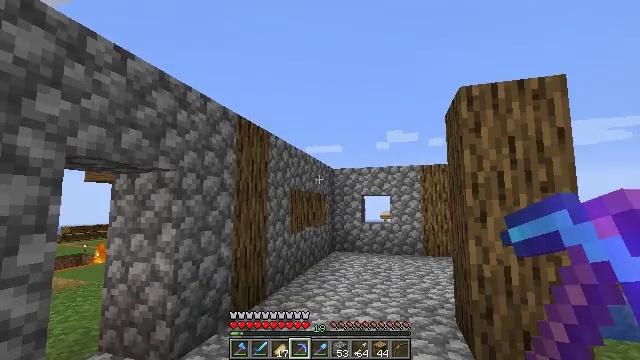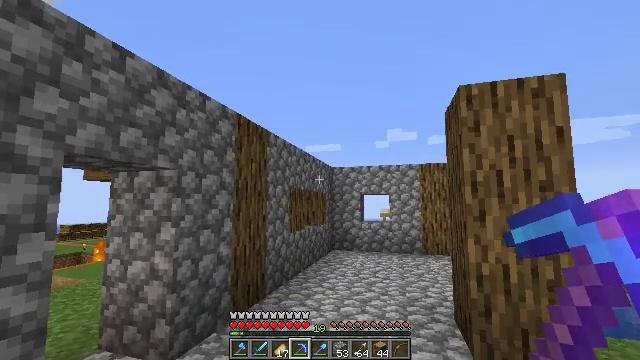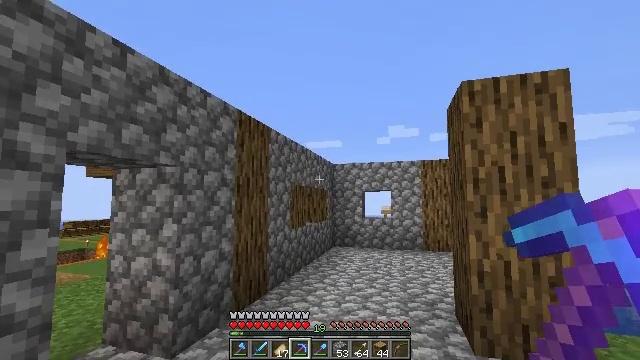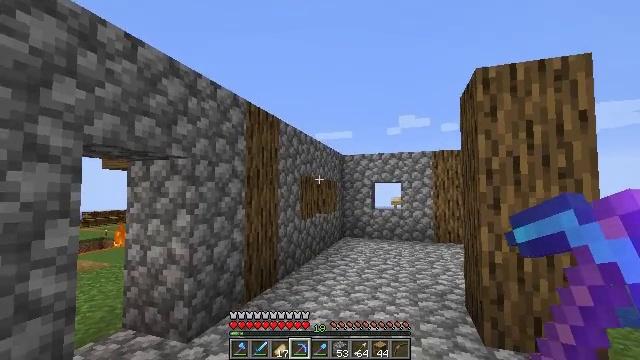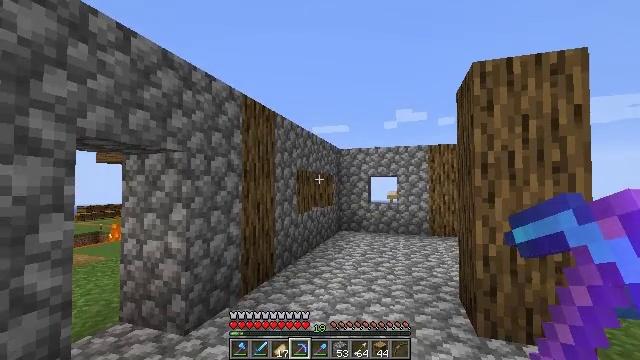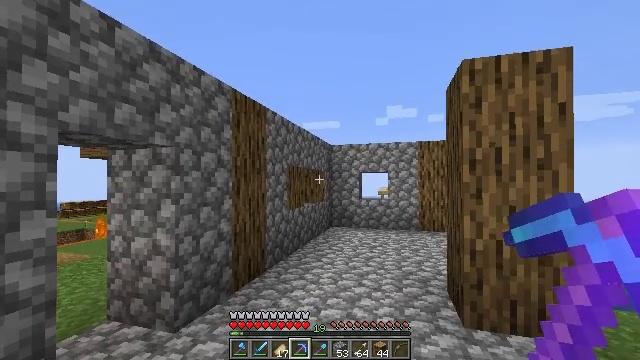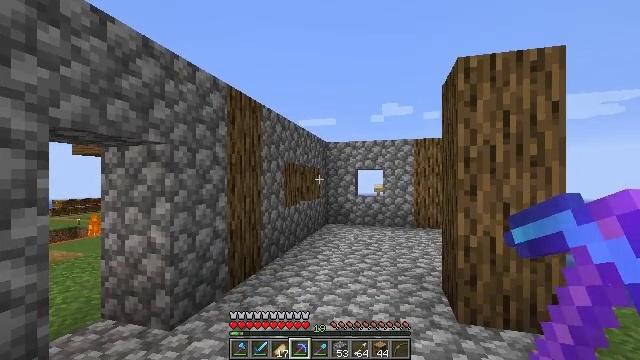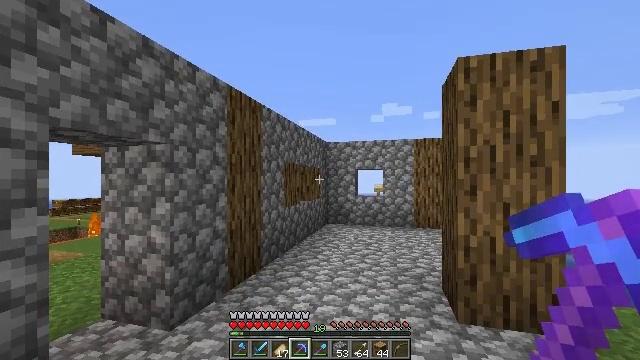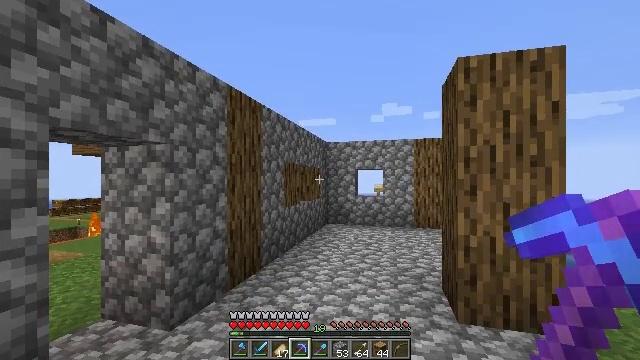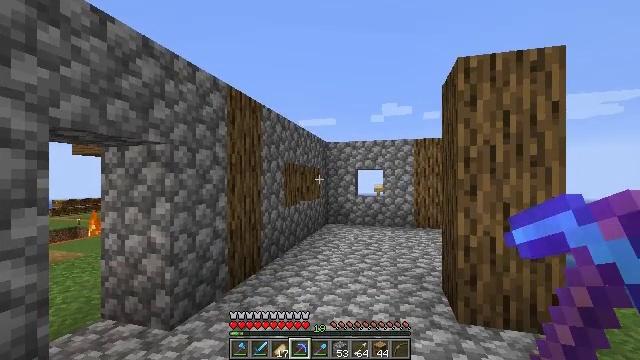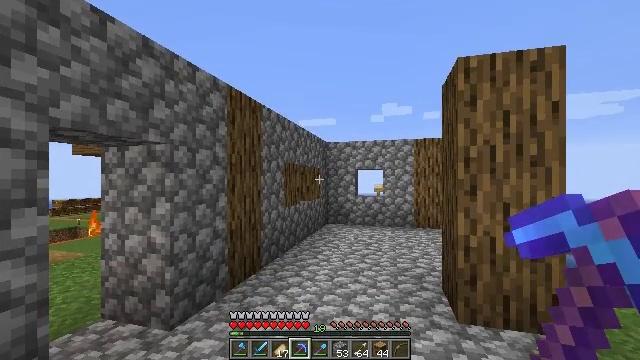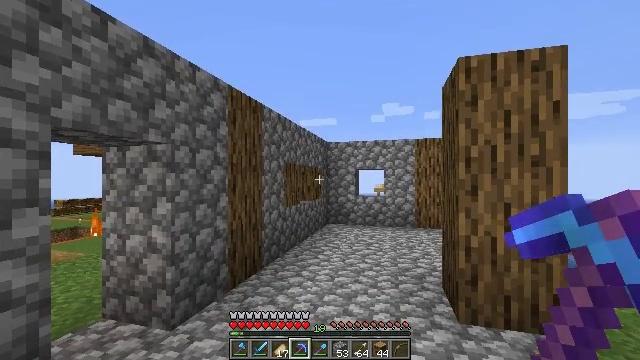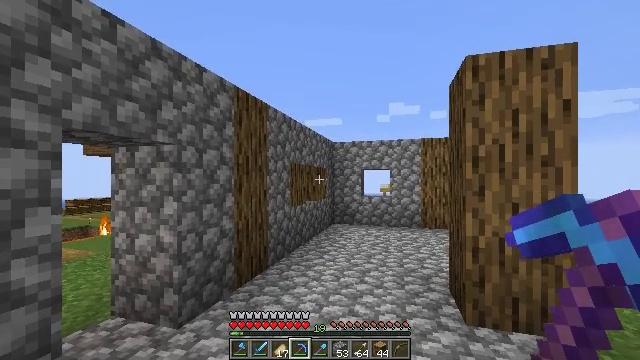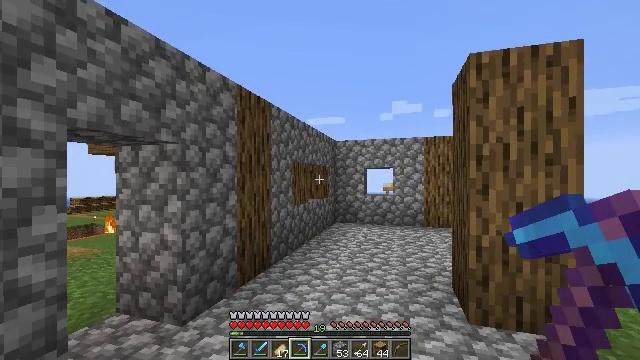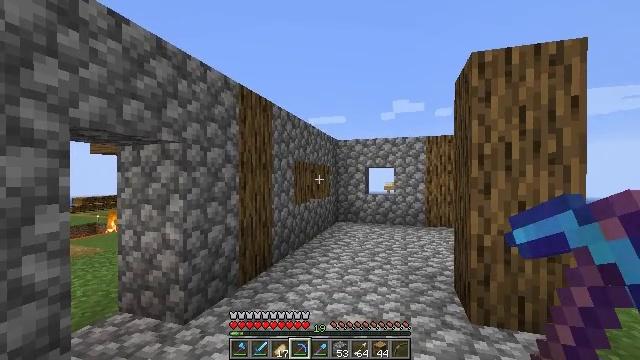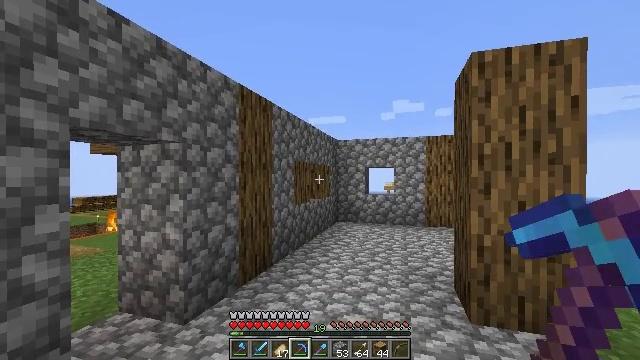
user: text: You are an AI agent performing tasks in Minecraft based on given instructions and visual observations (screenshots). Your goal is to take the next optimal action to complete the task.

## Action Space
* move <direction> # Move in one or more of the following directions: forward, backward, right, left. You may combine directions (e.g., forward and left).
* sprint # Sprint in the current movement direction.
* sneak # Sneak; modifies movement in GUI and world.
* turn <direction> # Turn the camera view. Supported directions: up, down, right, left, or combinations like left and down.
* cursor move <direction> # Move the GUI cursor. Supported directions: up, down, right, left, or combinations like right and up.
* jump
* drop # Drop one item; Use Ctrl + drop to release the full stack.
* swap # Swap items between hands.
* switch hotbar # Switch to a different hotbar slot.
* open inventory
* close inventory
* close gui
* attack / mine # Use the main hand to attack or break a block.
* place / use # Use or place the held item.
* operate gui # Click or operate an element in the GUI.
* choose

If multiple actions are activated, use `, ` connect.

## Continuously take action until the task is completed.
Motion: motion action
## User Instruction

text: Mine the oak door to pick it up.
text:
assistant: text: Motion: no_op
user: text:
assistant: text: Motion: no_op
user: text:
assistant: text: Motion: turn left and down
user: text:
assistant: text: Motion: turn down
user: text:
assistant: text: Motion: turn right
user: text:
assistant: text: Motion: no_op
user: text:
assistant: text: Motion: no_op
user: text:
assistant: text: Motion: no_op
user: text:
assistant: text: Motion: no_op
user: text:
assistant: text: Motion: no_op
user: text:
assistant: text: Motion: no_op
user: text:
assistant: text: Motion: turn left
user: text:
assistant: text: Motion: no_op
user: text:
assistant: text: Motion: no_op
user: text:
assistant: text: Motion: no_op
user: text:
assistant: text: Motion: no_op
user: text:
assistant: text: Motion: no_op
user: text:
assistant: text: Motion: no_op
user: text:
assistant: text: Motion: no_op
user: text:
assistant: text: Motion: no_op
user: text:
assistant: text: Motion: turn right and down
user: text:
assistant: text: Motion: turn right
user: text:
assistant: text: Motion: turn left and down
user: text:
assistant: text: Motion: turn left and down
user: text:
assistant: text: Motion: turn left and down
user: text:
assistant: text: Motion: turn left
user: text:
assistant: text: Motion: turn left
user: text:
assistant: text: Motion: turn left
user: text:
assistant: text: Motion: turn left
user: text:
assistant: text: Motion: no_op